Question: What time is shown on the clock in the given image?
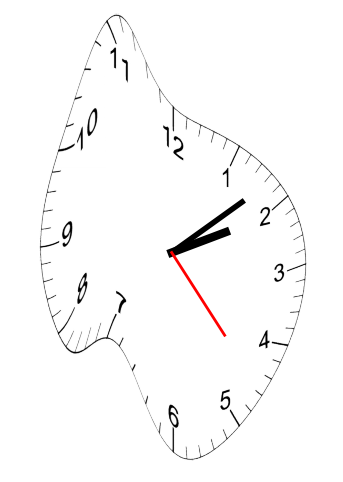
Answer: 02:08:23